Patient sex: F
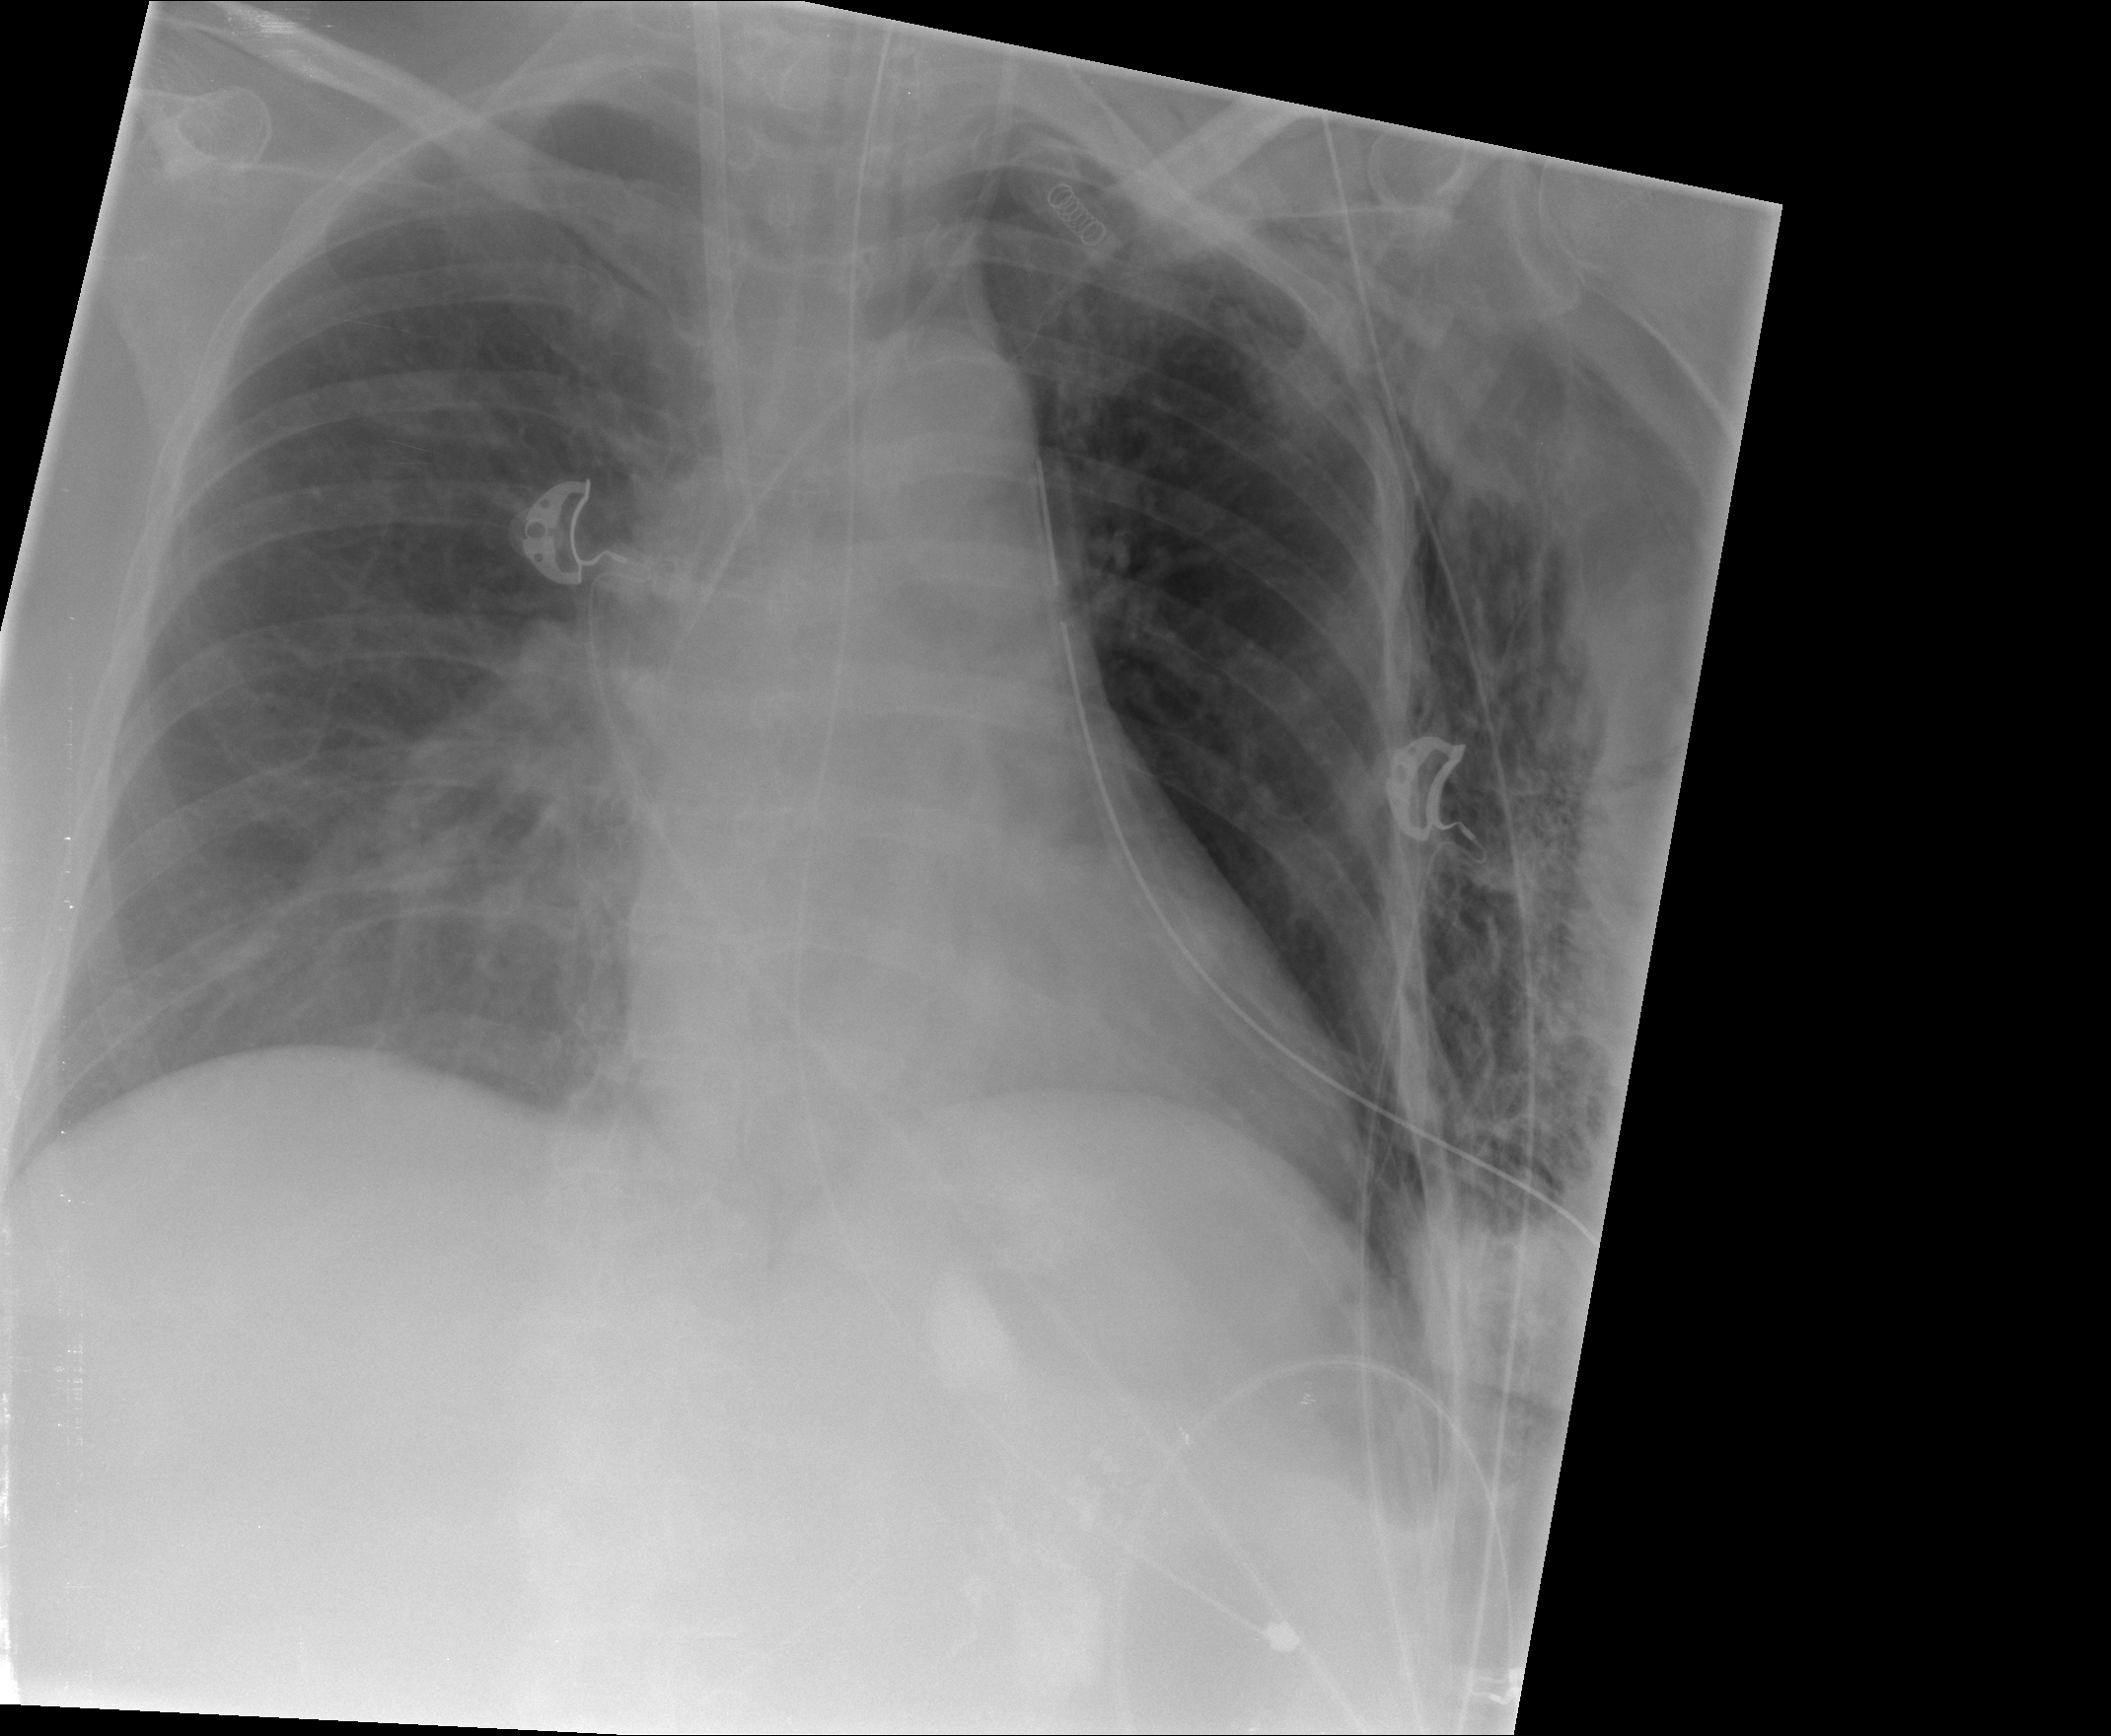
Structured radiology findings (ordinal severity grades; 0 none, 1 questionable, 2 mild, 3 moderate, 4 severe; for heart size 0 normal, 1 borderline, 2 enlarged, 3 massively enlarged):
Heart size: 0
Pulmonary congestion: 0
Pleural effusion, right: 0
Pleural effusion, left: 0
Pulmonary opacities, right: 2
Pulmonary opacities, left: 0
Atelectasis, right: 2
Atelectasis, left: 0